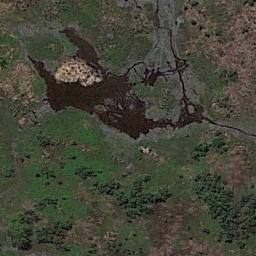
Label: wetland